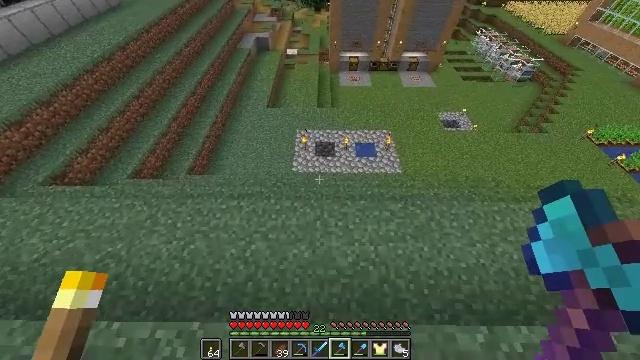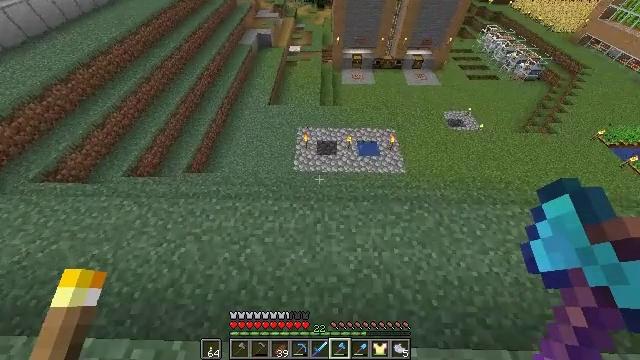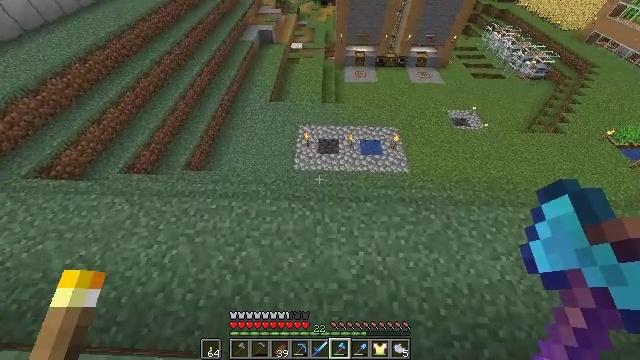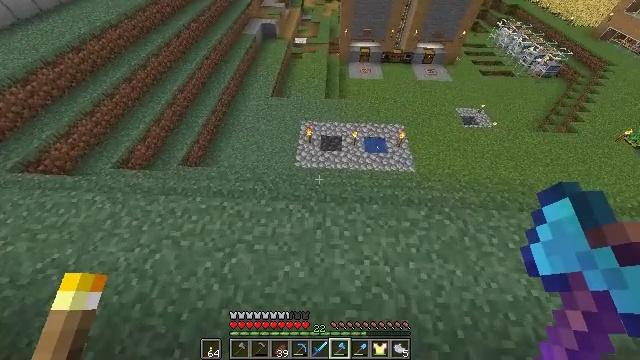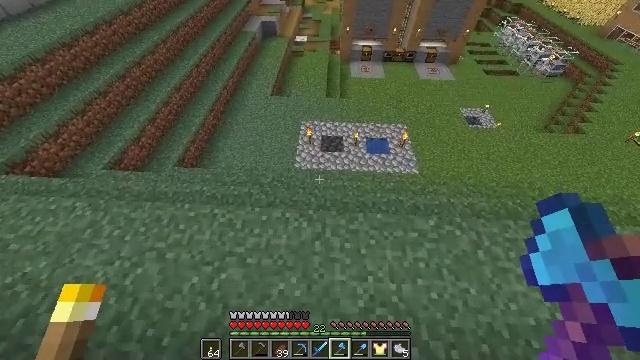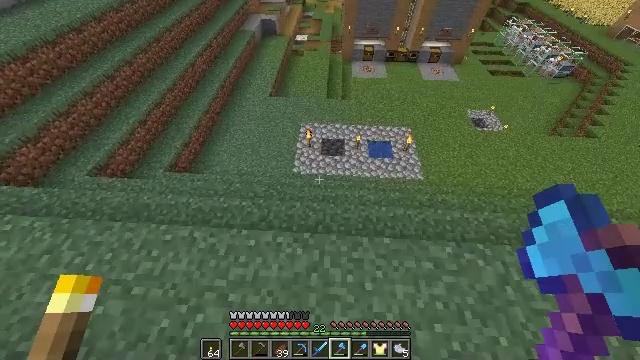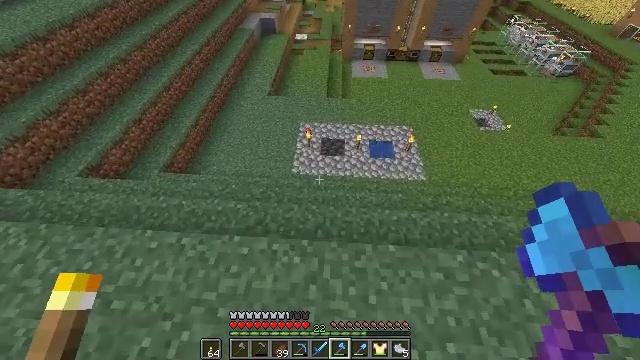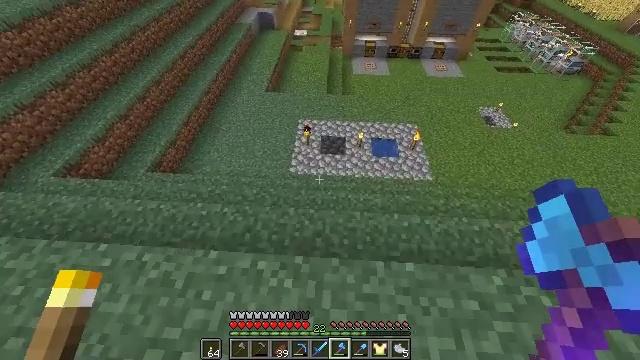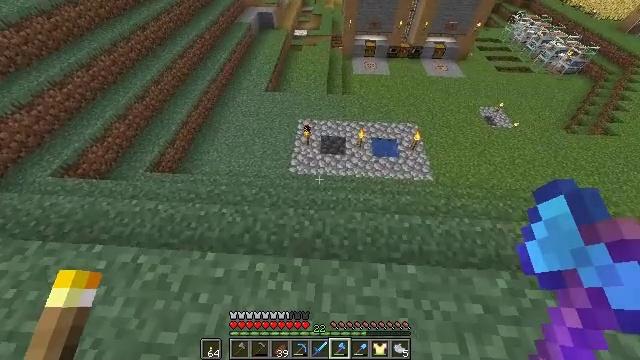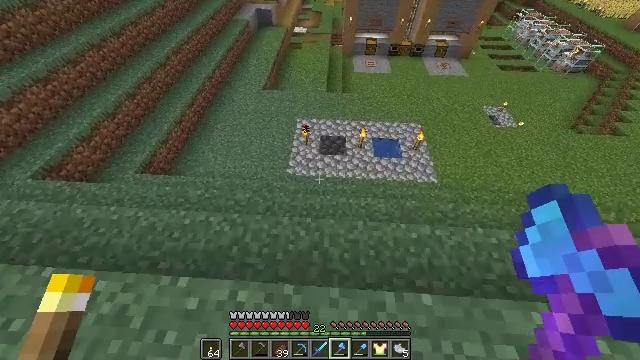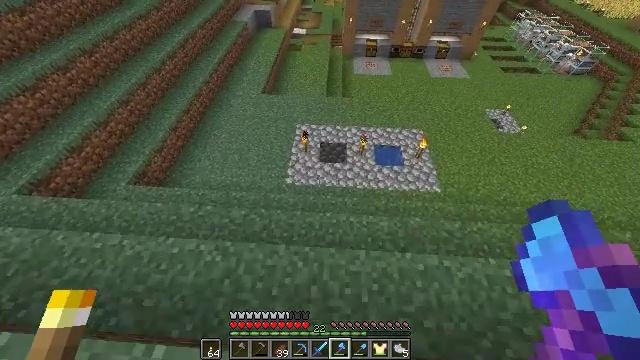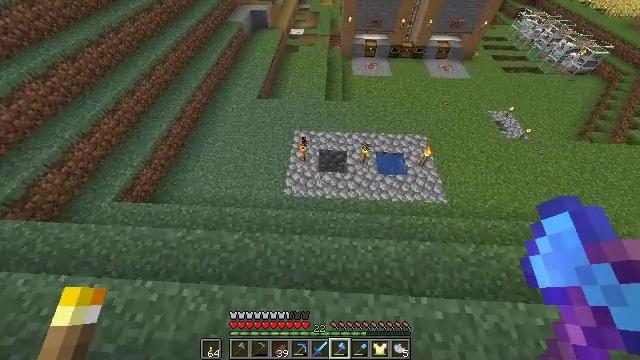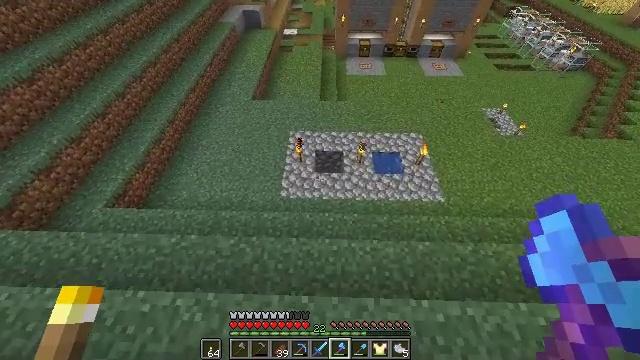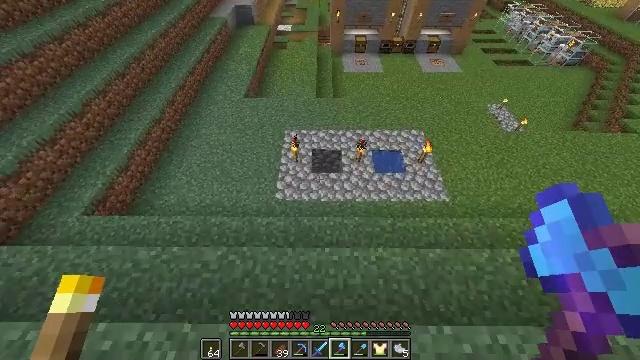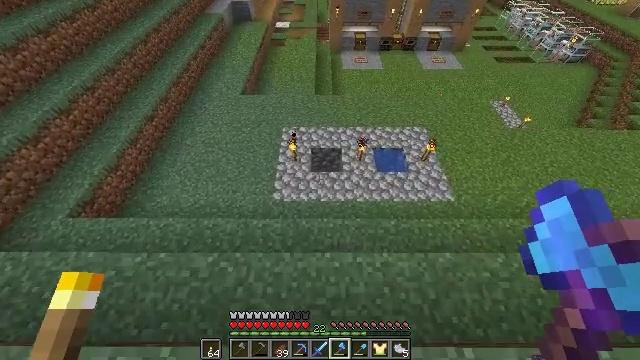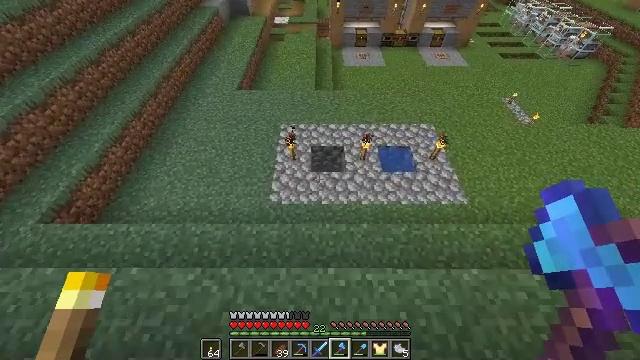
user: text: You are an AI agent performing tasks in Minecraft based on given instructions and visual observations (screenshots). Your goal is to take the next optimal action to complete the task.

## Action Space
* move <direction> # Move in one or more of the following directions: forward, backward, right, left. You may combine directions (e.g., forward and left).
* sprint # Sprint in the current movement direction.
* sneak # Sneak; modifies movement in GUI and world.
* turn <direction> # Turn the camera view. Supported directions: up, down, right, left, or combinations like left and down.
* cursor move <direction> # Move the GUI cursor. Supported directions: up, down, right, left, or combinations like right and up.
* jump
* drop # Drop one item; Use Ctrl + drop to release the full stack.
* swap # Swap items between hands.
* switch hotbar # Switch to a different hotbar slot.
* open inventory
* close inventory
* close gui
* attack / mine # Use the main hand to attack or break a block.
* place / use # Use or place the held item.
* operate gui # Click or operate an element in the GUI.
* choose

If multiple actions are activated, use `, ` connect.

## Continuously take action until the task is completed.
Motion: motion action
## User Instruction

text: Recycle the chipped anvil.
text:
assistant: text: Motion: move forward, sprint
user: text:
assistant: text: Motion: move forward, sprint
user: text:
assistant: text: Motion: move forward, turn left
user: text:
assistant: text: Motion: move forward
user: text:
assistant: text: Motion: move forward, sprint
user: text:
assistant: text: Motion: move forward, sprint
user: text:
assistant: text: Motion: move forward, sprint
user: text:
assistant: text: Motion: move forward, sprint
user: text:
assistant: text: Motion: move forward
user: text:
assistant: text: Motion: move forward
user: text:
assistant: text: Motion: move forward, sprint
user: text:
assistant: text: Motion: move forward, sprint, turn right
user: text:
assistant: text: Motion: move forward, sprint, turn right
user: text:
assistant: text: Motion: move forward
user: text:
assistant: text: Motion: move forward
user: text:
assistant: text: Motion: move forward
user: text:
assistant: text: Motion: move forward, sprint
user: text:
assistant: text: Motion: move forward, sprint
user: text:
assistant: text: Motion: move forward, sprint
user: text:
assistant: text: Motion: move forward
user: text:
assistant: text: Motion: move forward
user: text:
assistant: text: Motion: move forward
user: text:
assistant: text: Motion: move forward
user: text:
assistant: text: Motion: move forward
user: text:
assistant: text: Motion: move forward, turn right and down
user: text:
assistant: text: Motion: move forward, turn right and down
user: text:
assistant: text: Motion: move forward, turn right and down
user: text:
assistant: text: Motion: move forward, turn right and down
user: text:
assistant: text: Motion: turn right and down
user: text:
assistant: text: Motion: turn down